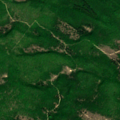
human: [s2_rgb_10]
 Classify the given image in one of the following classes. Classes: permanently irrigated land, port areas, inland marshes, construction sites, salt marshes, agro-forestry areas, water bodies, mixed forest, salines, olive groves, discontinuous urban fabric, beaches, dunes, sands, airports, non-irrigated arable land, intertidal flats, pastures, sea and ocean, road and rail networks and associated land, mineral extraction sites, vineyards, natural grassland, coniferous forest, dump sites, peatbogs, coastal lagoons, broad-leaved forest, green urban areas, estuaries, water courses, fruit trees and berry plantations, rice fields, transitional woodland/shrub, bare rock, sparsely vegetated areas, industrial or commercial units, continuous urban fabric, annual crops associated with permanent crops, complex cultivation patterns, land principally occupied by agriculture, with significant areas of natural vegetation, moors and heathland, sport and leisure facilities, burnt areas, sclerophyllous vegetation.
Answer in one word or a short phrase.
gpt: broad-leaved forest, transitional woodland/shrub